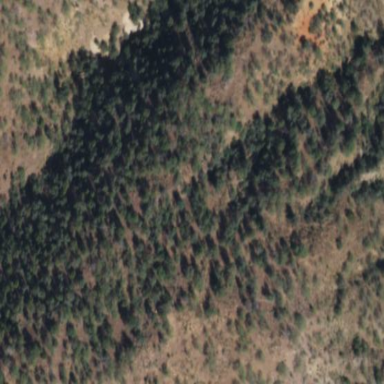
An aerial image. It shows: Evergreen woodland with needle-leaved trees.